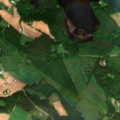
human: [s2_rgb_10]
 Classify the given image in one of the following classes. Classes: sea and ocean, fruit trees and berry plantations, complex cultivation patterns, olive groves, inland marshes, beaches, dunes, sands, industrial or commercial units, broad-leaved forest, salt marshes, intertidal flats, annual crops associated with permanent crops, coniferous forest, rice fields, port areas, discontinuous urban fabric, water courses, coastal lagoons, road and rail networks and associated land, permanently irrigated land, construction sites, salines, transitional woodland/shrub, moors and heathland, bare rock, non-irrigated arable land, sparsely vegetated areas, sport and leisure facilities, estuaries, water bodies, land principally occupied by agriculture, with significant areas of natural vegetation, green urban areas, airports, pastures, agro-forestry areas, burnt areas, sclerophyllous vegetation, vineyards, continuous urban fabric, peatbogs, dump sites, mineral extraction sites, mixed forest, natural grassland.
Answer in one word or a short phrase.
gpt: land principally occupied by agriculture, with significant areas of natural vegetation, broad-leaved forest, mixed forest, water bodies